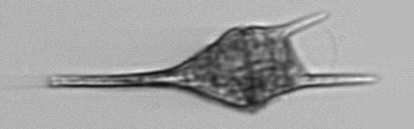
Label: Tripos_lineatus